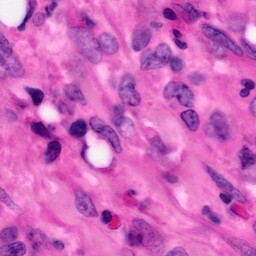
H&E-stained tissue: Pancreatic